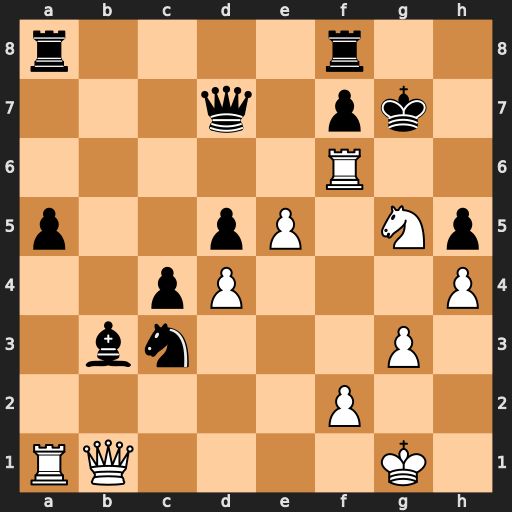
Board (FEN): r4r2/3q1pk1/5R2/p2pP1Np/2pP3P/1bn3P1/5P2/RQ4K1
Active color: w
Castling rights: -
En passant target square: -
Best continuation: Qh7#